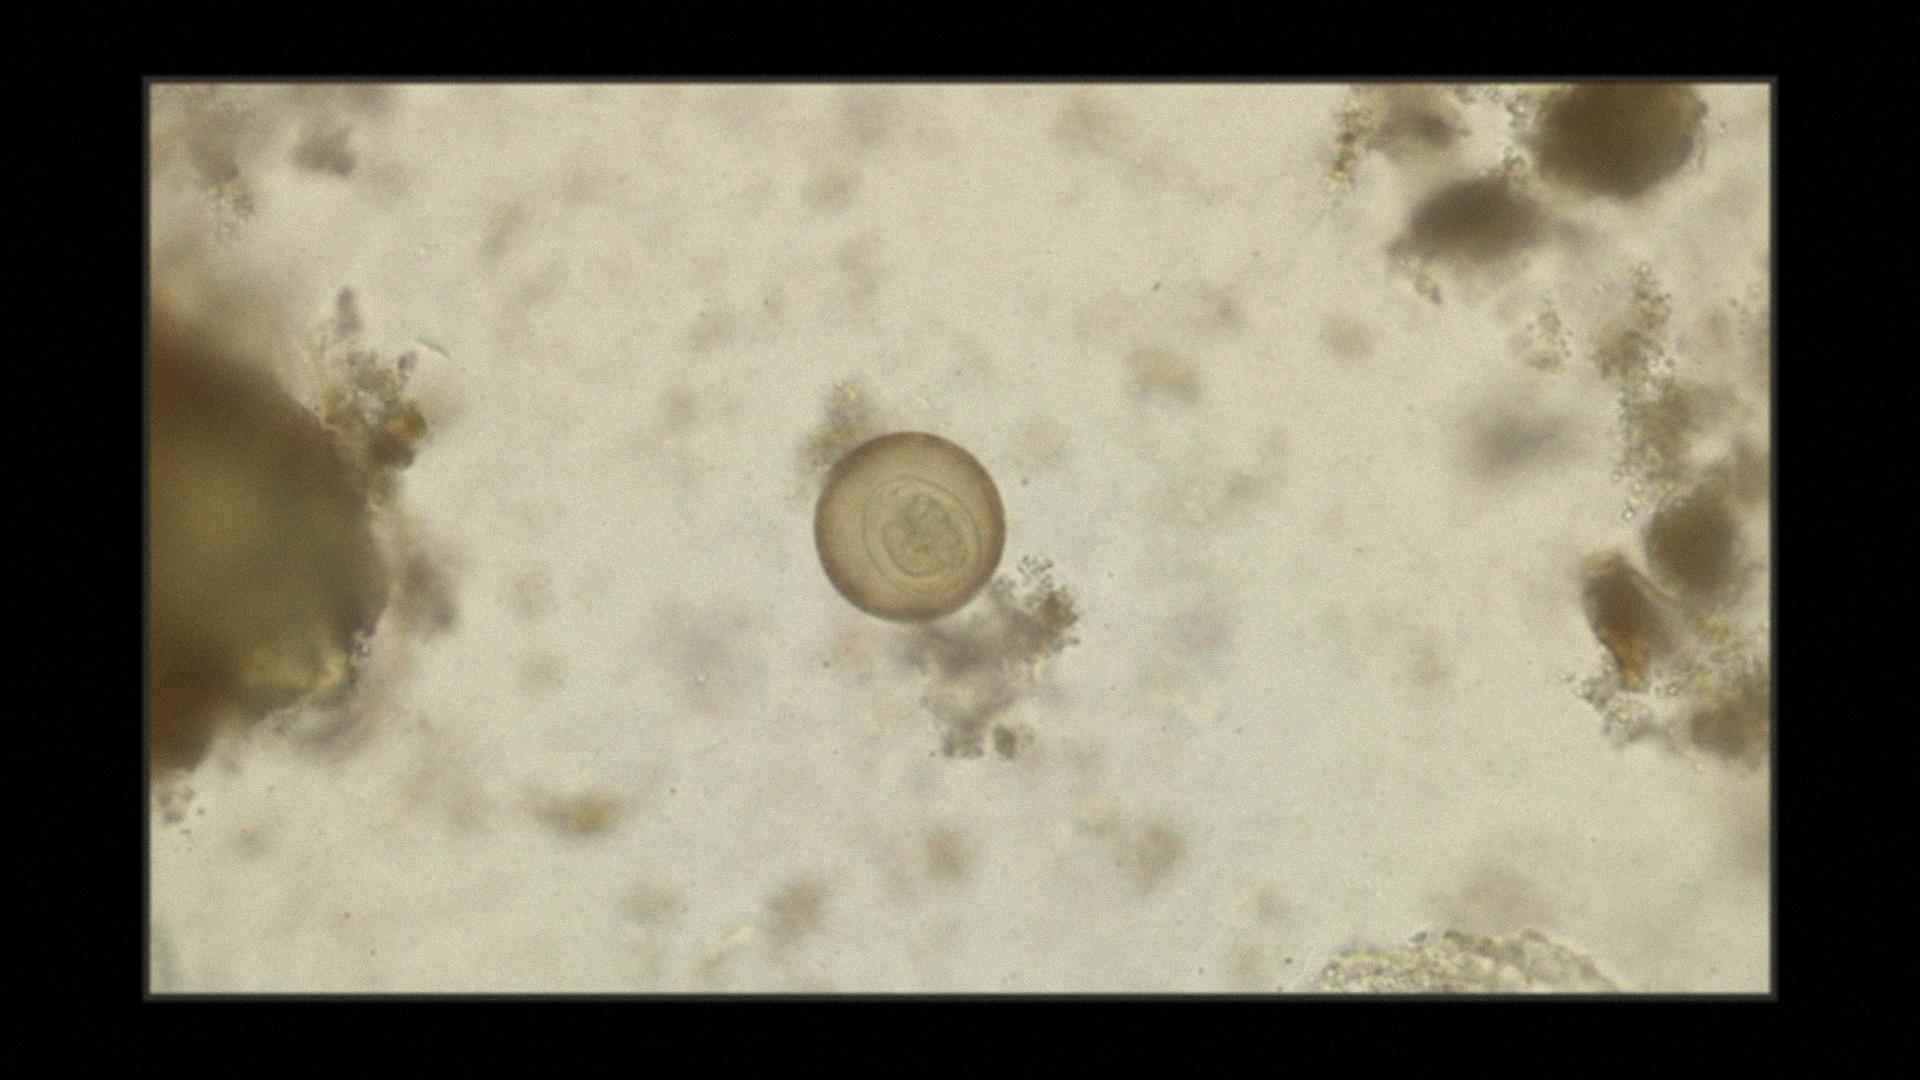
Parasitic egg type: Hymenolepis diminuta